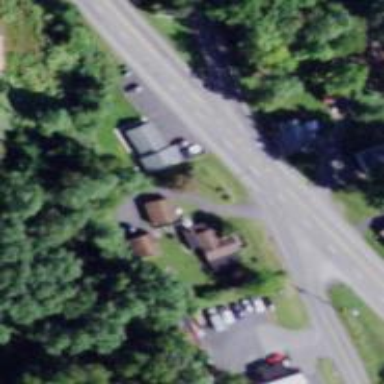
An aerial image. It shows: Veterinary facility.